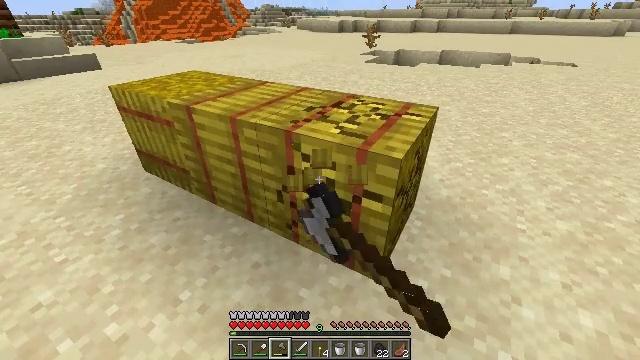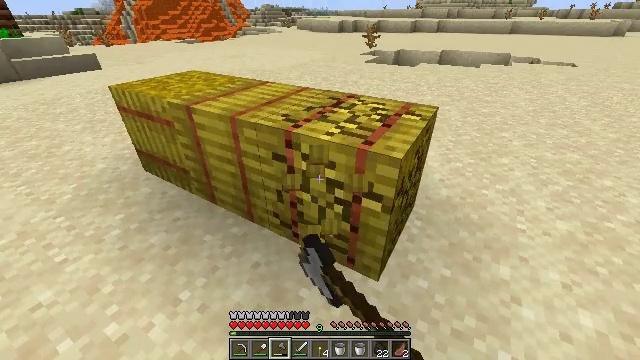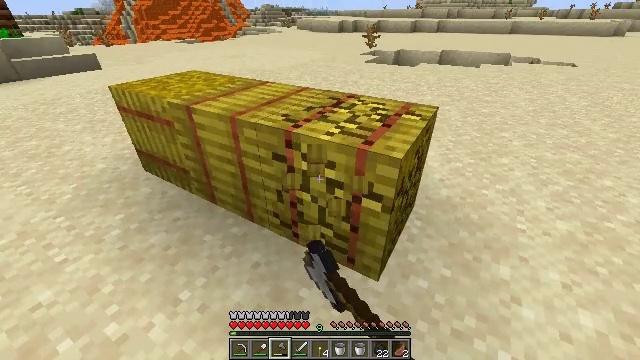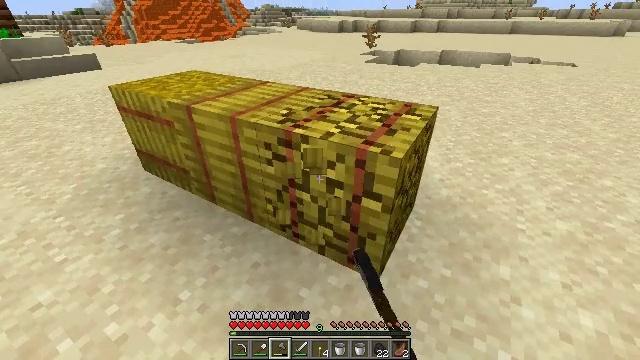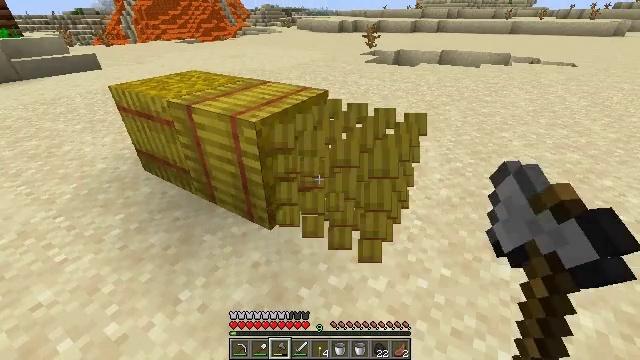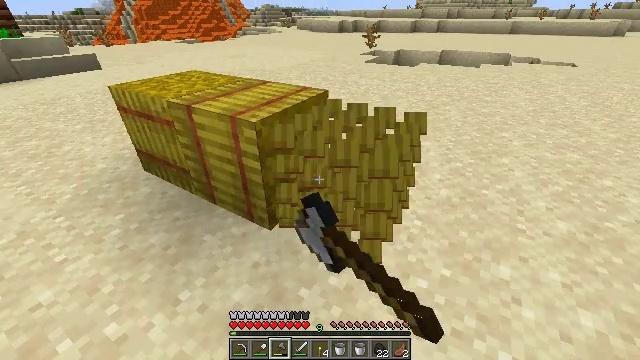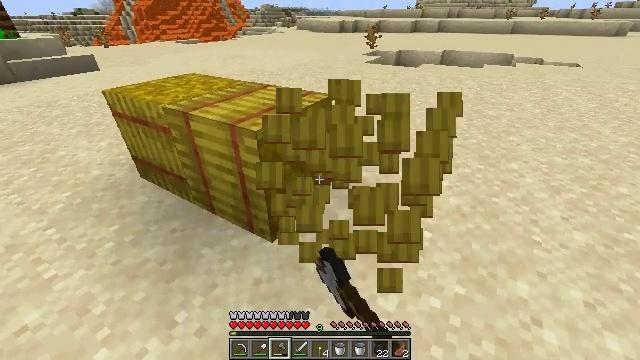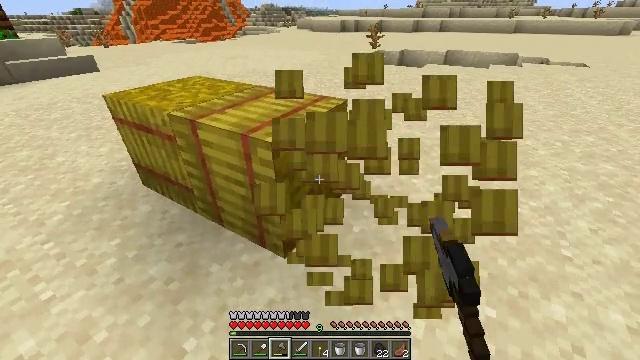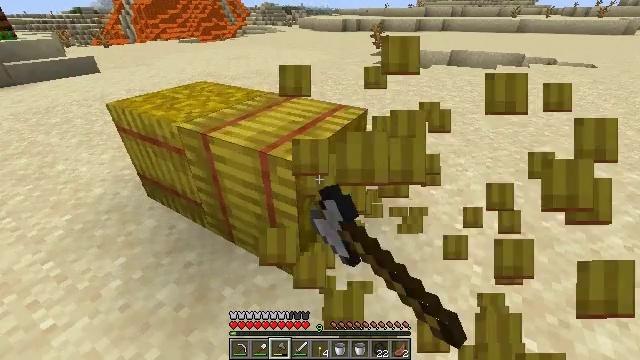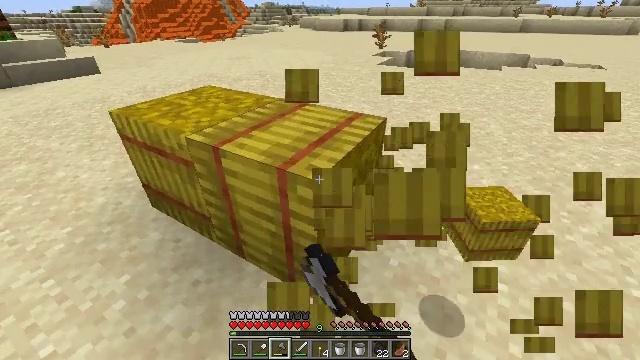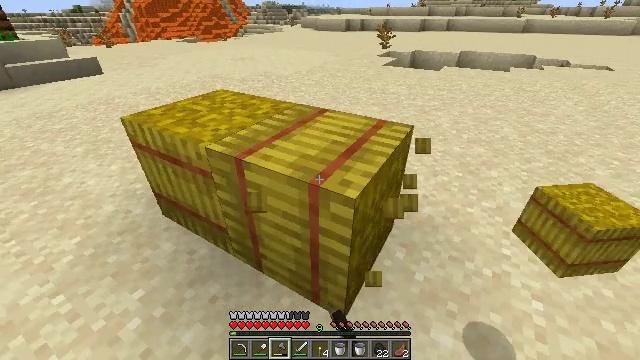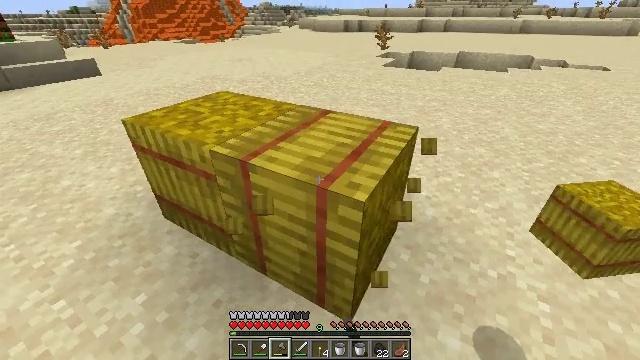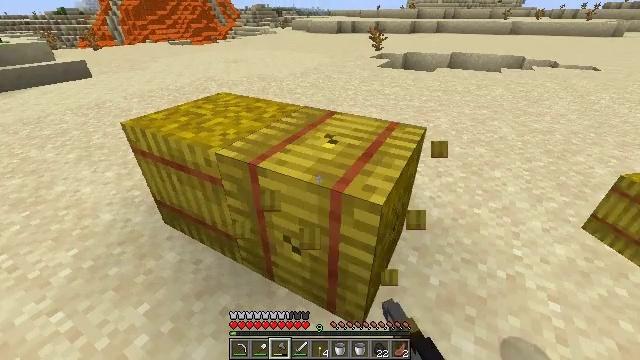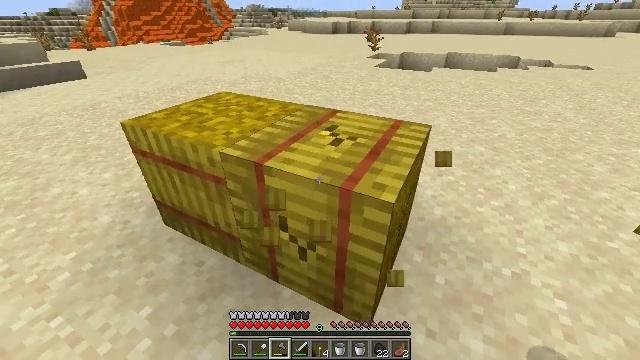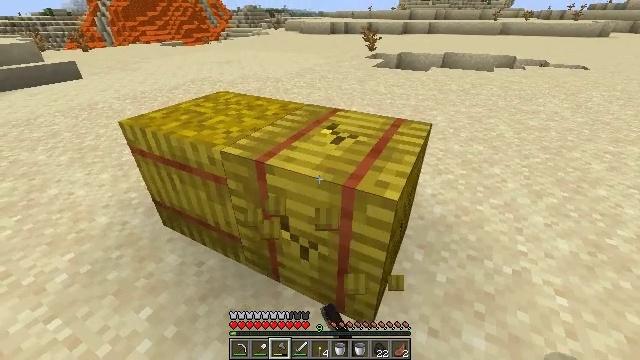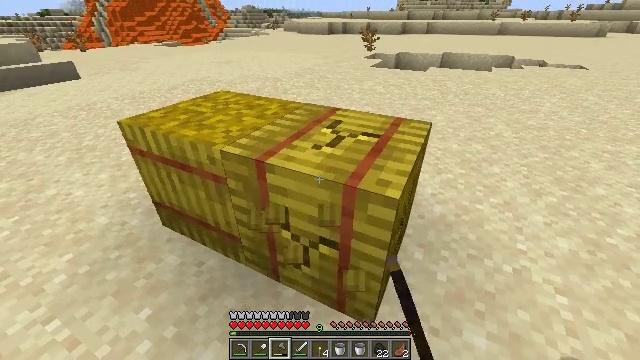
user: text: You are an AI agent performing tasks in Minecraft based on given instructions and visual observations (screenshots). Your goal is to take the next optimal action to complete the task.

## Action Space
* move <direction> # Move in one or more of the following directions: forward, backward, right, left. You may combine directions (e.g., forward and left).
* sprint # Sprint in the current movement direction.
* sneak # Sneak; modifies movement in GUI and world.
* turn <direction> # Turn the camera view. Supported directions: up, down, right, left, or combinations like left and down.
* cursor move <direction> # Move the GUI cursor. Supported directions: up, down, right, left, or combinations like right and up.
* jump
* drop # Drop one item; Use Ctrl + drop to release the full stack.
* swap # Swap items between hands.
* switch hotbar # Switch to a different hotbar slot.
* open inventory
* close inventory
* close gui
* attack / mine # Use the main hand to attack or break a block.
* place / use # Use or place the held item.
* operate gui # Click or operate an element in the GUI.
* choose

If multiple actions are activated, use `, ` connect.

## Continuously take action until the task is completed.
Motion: motion action
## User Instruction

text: Collect a hay block for crafting.
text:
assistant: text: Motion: attack / mine
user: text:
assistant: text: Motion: attack / mine
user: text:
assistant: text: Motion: attack / mine
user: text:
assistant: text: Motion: attack / mine
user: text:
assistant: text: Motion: move forward, attack / mine
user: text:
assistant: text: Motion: move forward and move left, attack / mine
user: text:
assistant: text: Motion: move forward and move left, attack / mine
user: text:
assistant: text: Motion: move forward and move left, attack / mine
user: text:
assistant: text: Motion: move forward and move left, attack / mine
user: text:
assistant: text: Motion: move left, attack / mine
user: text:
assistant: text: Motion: attack / mine
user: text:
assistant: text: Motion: turn right, attack / mine
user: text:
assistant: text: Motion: attack / mine
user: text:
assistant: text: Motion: attack / mine
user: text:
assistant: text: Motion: attack / mine
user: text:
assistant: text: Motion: attack / mine
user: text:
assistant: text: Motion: attack / mine
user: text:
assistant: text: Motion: attack / mine
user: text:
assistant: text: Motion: attack / mine
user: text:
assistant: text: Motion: attack / mine
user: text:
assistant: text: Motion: attack / mine
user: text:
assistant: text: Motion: attack / mine
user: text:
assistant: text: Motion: attack / mine
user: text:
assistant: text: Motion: attack / mine
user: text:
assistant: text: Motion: attack / mine
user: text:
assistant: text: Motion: attack / mine
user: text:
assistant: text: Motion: move forward and move left, attack / mine
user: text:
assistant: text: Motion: move forward and move left, attack / mine
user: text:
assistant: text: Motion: move forward and move left, attack / mine
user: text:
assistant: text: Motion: move forward and move left, attack / mine